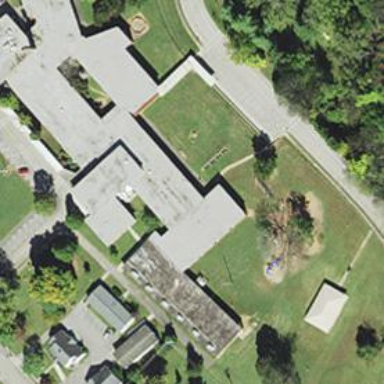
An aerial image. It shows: School.